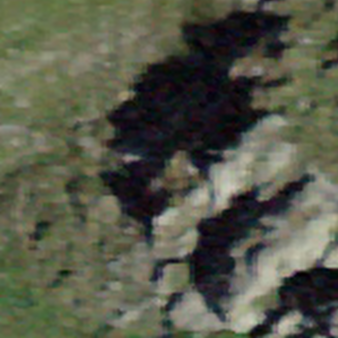
Label: bouldering_area